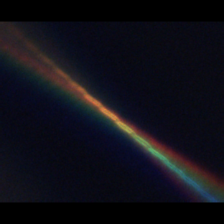
Taxon: Psuedo-nitzschia
Group: Diatoms